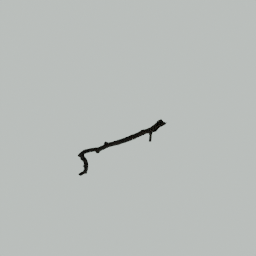
Label: nature